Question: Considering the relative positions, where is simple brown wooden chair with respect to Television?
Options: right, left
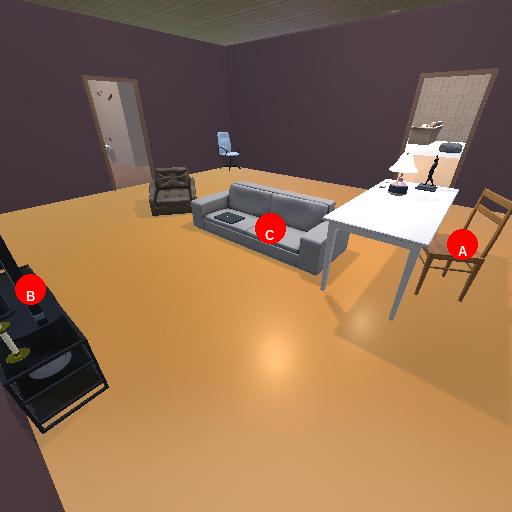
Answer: right